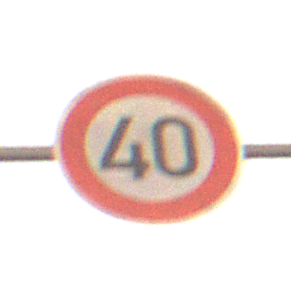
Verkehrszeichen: Geschwindigkeit40
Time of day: Night
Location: Outdoor (Suburban)
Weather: Clear
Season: NotSpecified
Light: Artificial